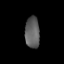
Tissue: lung
Cell type: Epithelial cells
Senescence score: 0.23
Nuclear area (px): 444
Mean DAPI intensity: 96.209